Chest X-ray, PA view. Patient: 19 years old, sex F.
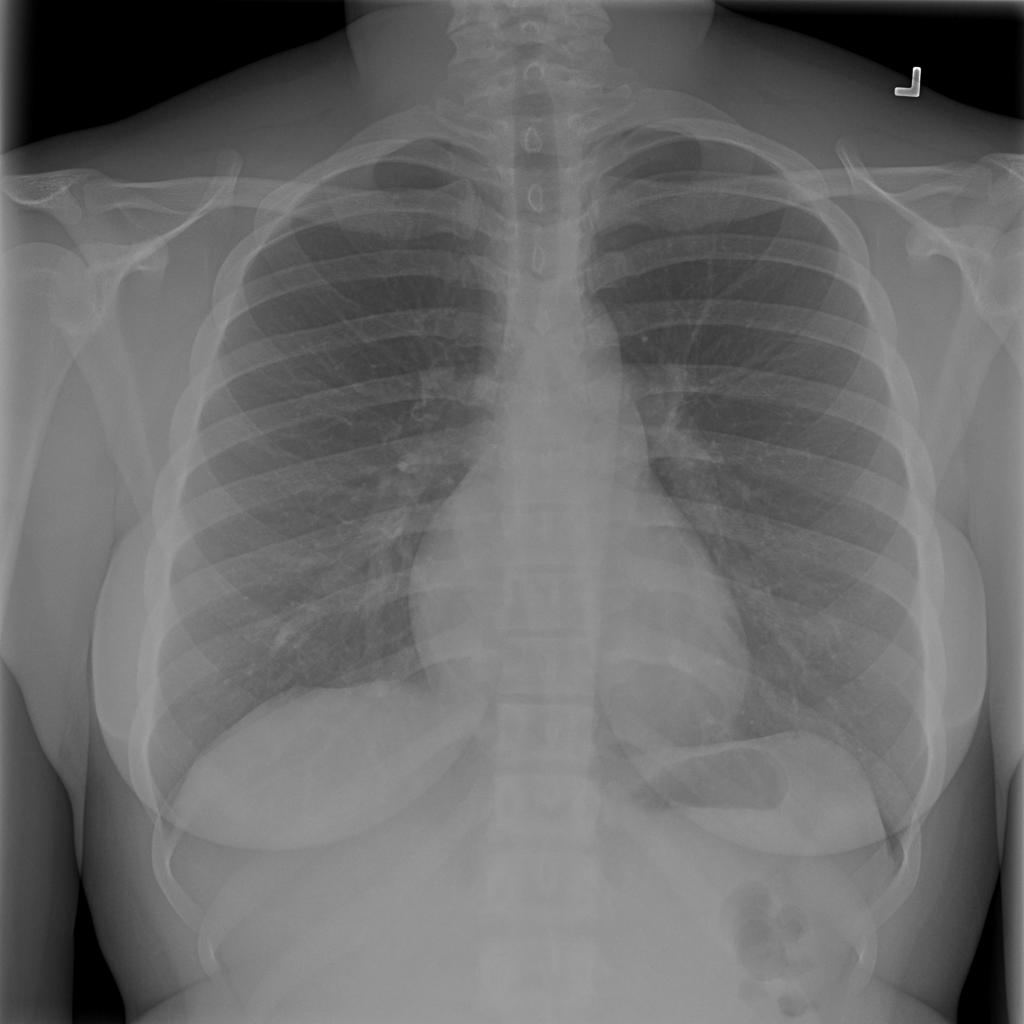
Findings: No Finding